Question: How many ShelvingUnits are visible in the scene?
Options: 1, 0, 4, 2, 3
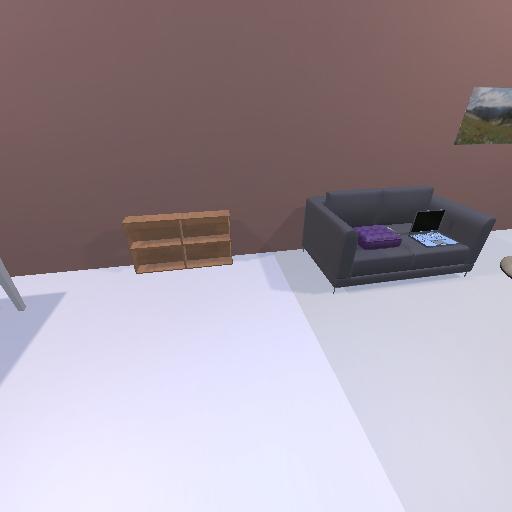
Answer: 1